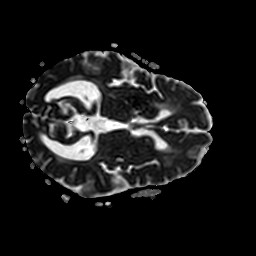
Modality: ADC
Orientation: axial
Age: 77
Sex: female
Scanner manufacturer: philips
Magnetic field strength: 3 T
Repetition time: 3.762 s
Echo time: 0.06011 s